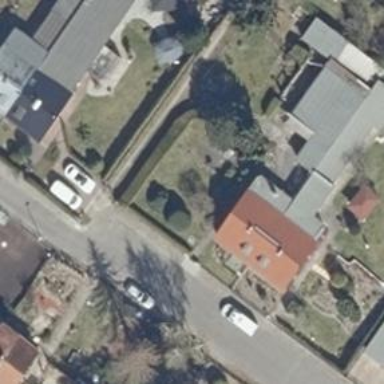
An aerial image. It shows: Semi-detached house with gabled roof.